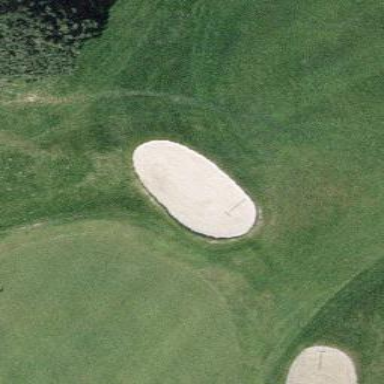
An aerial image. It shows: Sand bunker on golf course.